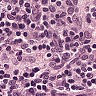
Metastatic tissue present: no